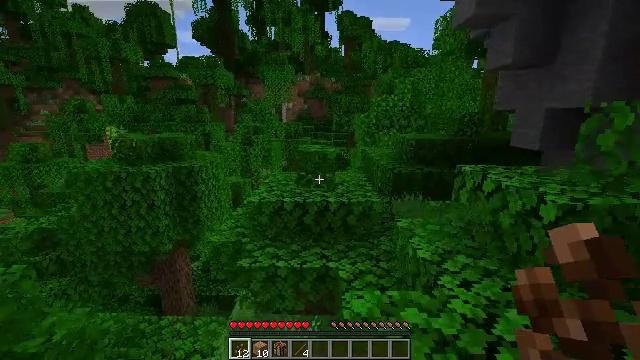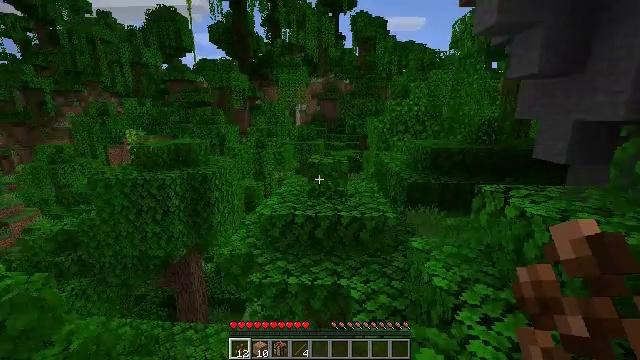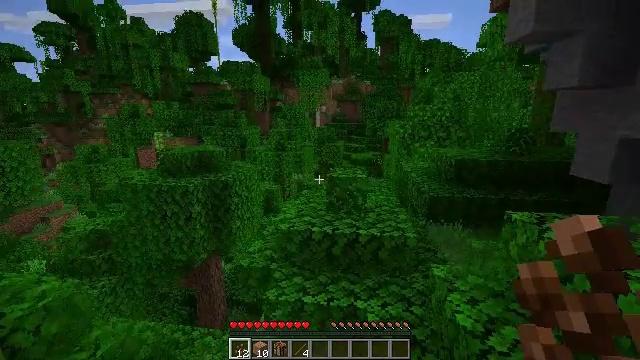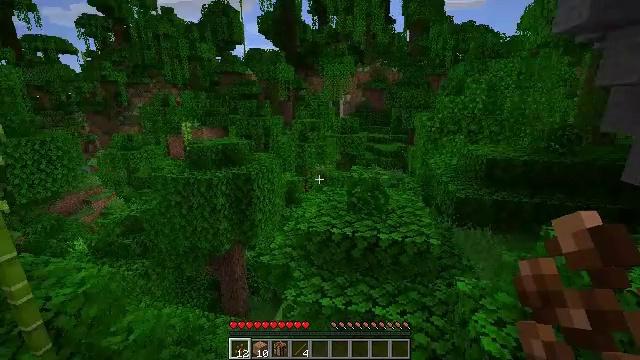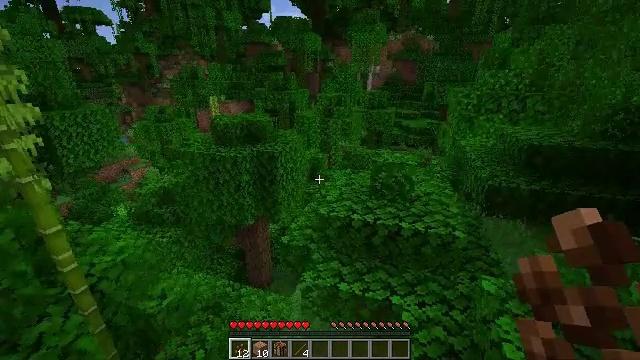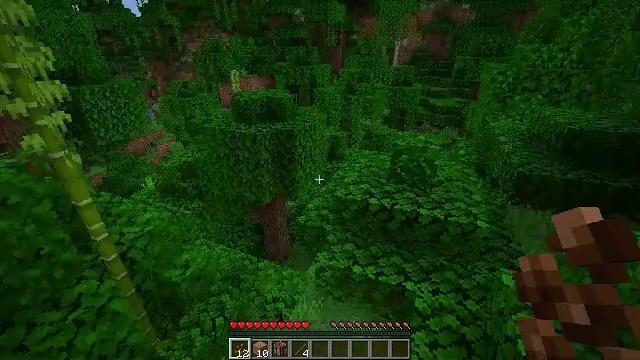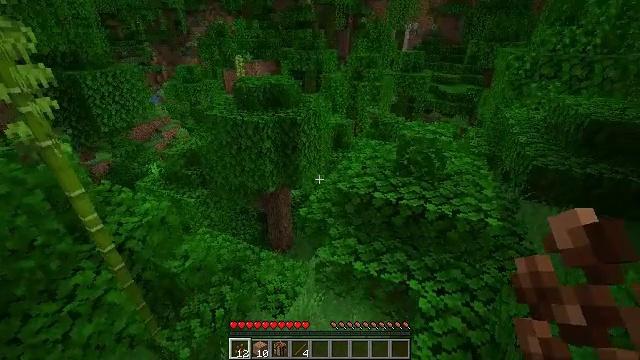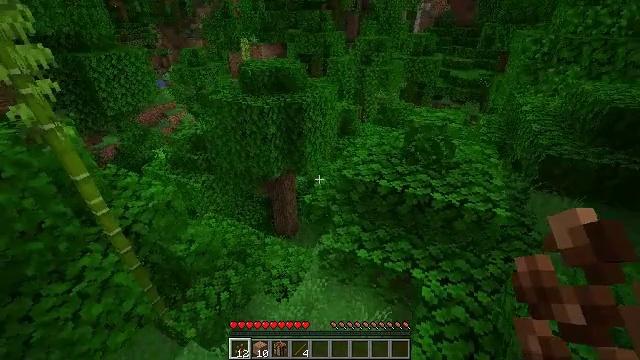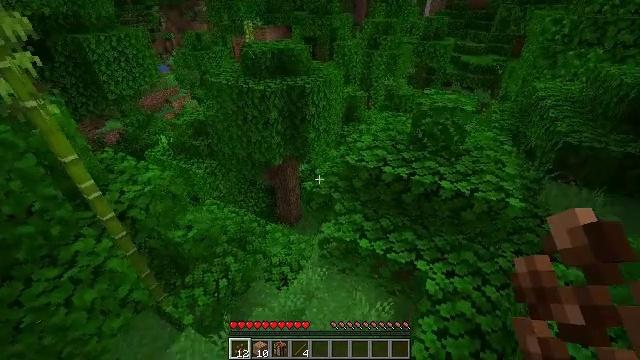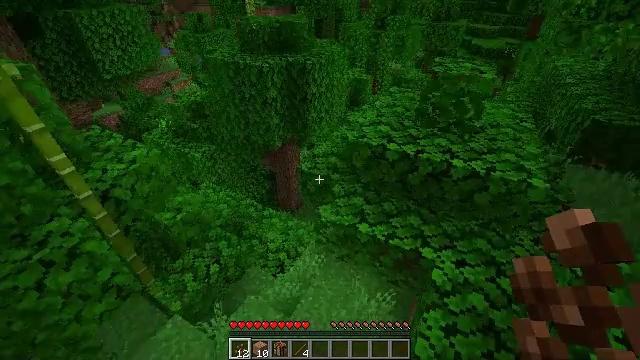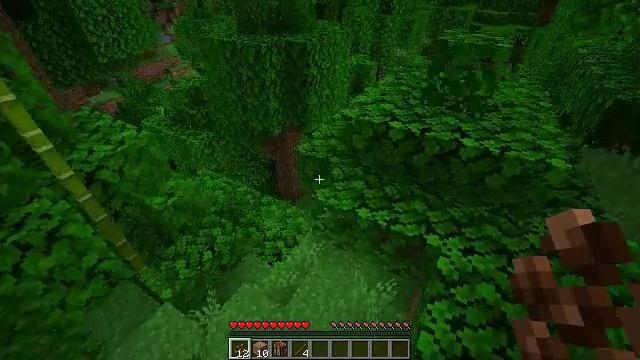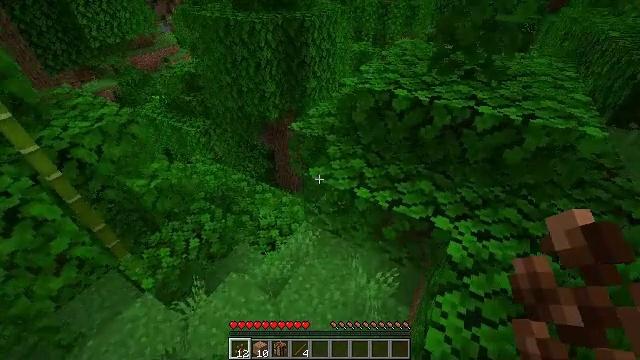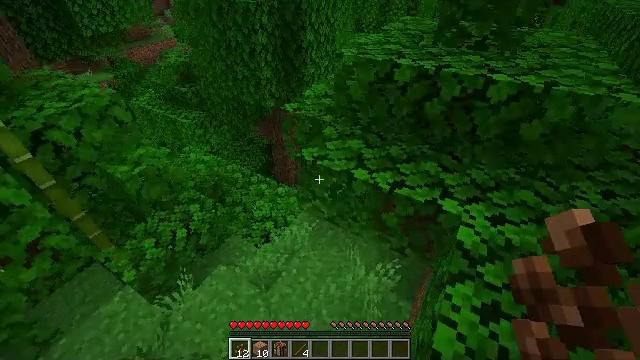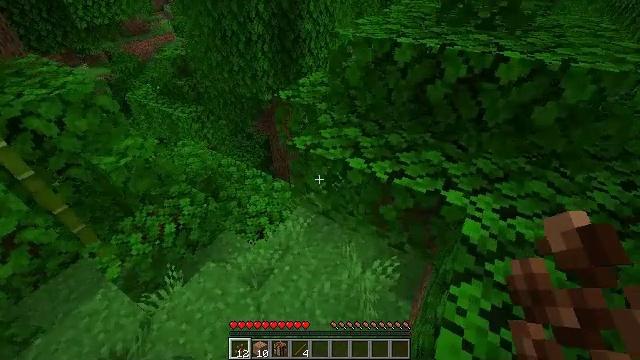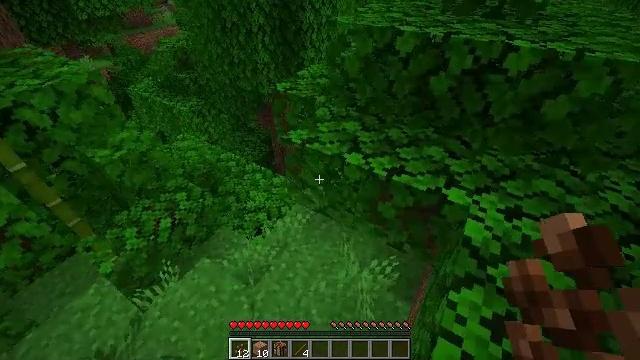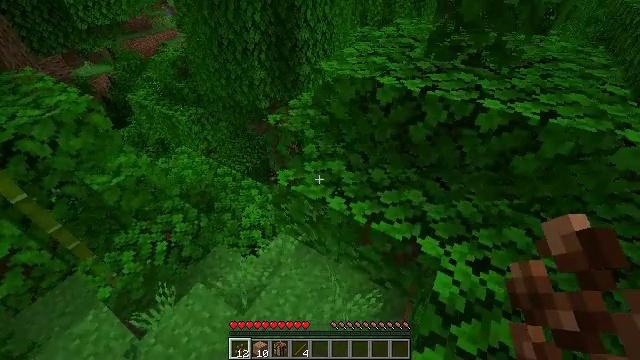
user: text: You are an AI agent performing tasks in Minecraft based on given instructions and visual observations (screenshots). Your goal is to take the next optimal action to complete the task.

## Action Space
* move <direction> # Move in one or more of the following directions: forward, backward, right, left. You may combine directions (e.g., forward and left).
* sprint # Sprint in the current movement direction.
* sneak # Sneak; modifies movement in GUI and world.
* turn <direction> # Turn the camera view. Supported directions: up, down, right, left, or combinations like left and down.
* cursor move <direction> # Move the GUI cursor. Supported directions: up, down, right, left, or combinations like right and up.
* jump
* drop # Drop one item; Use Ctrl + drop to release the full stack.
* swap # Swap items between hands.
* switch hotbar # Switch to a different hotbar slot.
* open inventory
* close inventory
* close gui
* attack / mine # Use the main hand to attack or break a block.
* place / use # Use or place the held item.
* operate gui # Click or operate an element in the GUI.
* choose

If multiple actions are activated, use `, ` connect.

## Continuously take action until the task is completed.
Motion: motion action
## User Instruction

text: Attack the jungle leaves to remove it.
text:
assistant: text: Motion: move forward, turn left, jump
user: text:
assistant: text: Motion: move forward, turn left, jump
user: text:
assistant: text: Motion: move forward, turn left and down, jump
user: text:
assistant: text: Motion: move forward, turn left and down, jump
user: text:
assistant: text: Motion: move forward, turn left and down, jump
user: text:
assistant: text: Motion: move forward, turn left and down, jump
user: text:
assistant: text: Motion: move forward and move right, turn left and down, jump
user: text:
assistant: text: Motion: move forward and move right, turn left and down, jump
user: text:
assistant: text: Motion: move forward and move right, turn left and down, jump
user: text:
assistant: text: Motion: move forward and move right, turn down, jump
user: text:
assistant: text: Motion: move forward and move right, turn down, jump
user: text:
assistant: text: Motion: move forward and move right, jump
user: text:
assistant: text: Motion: move forward and move right, jump
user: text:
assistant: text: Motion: move forward and move right, jump
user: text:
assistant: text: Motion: move forward and move right, jump
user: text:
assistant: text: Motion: move forward and move right, jump
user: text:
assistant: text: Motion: move forward and move right, jump
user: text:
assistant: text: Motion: move forward and move right, jump
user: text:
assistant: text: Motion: move forward and move right, jump
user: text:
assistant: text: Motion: move forward and move right, jump
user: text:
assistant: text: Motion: move forward and move right, jump
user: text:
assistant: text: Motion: move forward and move right, jump
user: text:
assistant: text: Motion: move forward and move right, jump
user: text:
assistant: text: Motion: move forward and move right, turn up, jump
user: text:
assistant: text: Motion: move forward and move right, turn up, jump
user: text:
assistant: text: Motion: move forward and move right, turn right and up, jump
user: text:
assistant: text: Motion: move forward and move right, turn right and up, jump
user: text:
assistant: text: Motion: move forward and move right, turn right and up, jump
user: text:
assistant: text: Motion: move forward and move right, turn right and up, jump
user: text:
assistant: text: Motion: move forward, turn right and up, jump